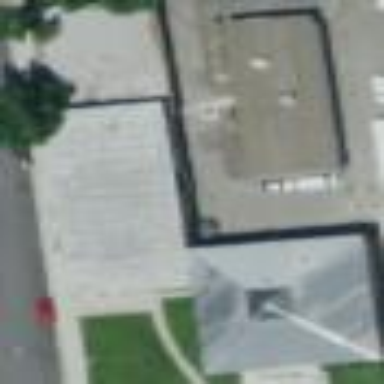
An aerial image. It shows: Building.